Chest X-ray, PA view. Patient: 58 years old, sex F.
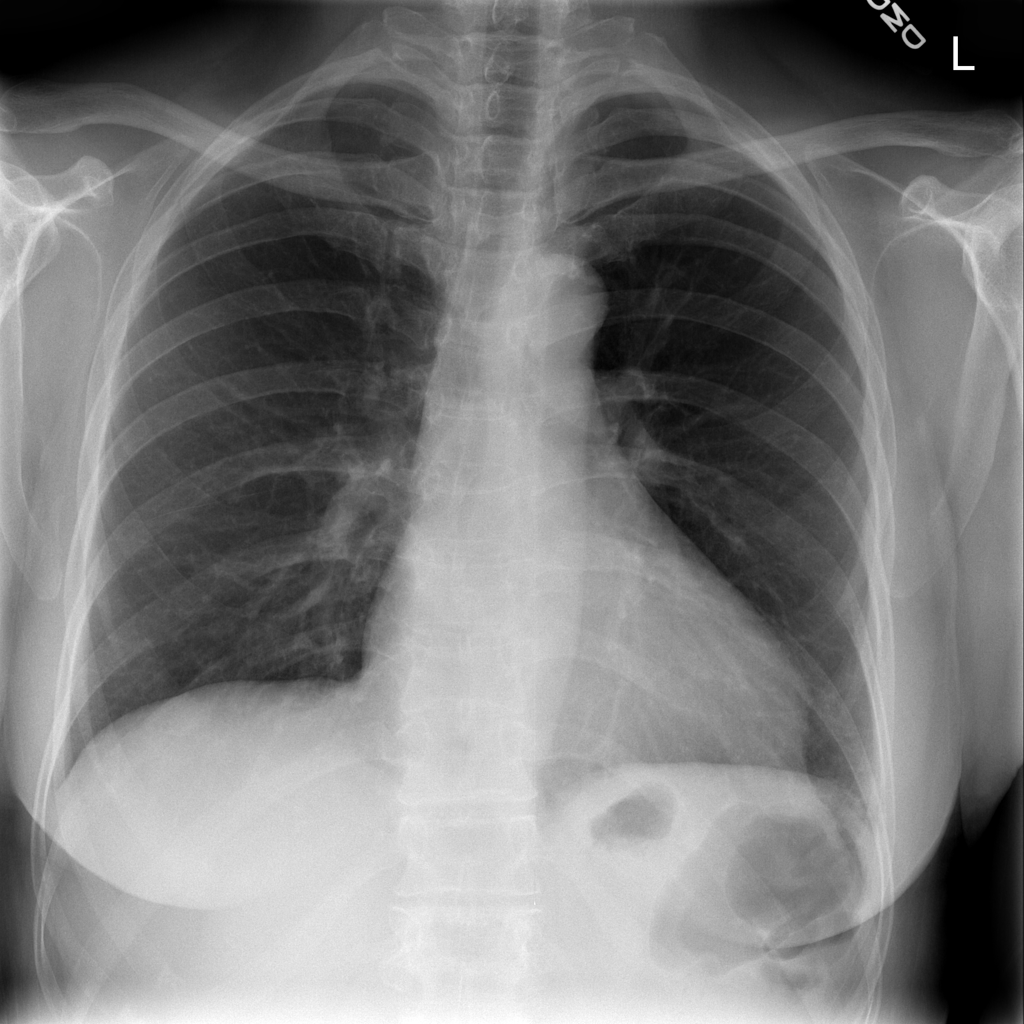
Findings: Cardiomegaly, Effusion